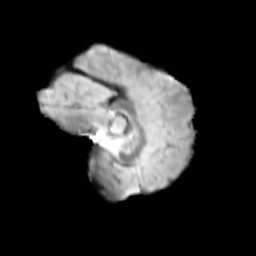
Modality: T2w
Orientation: sagittal
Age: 11
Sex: female
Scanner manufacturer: siemens
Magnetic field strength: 3 T
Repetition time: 3.8 s
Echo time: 0.07 s